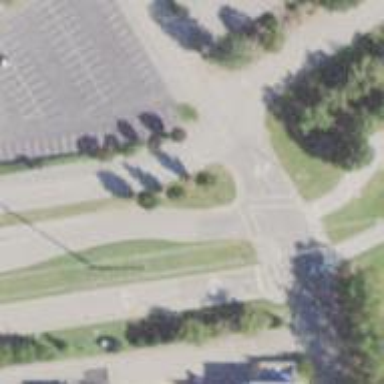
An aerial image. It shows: Uncontrolled pedestrian crossing on footway with marked lines and island.